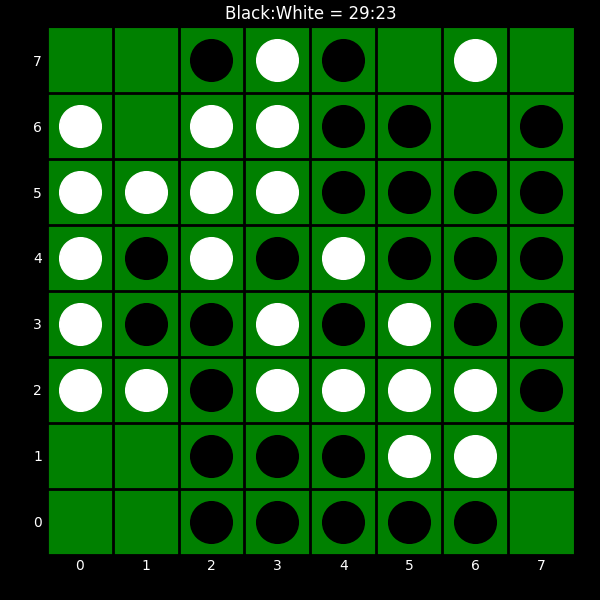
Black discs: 29
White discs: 23